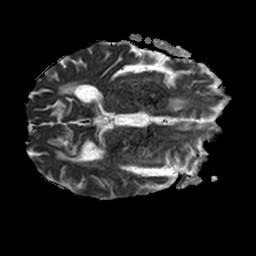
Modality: ADC
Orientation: axial
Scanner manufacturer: philips
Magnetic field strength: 1.5 T
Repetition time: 3.409 s
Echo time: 0.06922 s